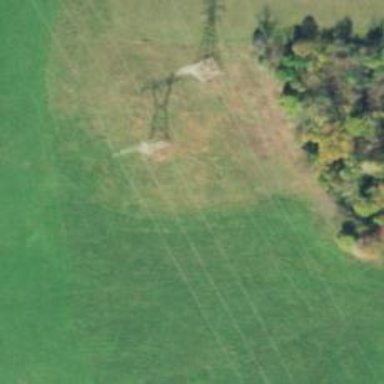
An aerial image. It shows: Lattice structure tower used for power distribution.